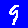
Digit: 9